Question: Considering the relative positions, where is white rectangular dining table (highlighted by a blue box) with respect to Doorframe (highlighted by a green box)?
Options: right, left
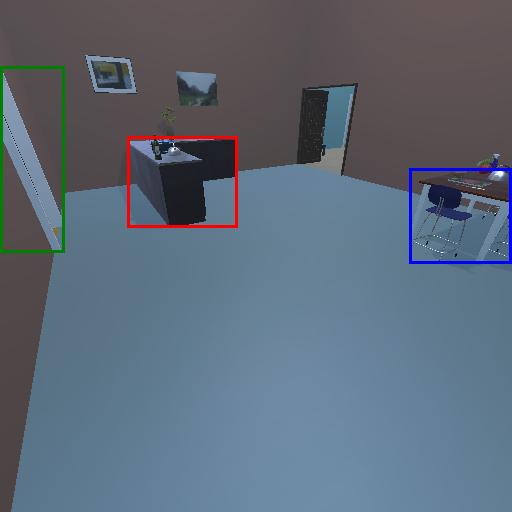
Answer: right